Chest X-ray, AP view. Patient: 63 years old, sex F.
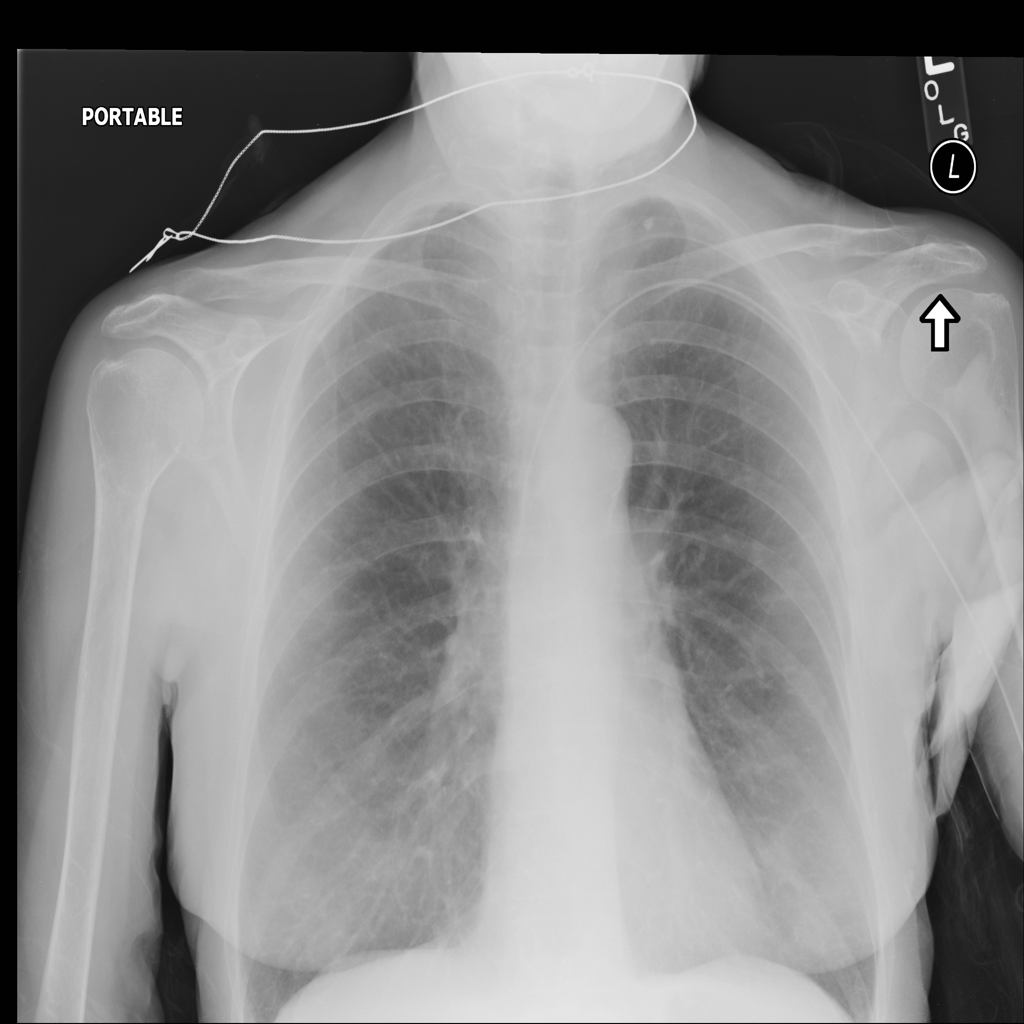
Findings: No Finding